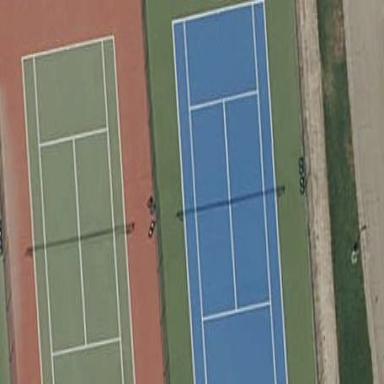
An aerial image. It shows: Tennis court in leisure pitch.